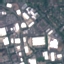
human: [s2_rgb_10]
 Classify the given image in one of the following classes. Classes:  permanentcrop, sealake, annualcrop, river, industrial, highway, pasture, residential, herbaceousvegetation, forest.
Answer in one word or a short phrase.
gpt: Industrial